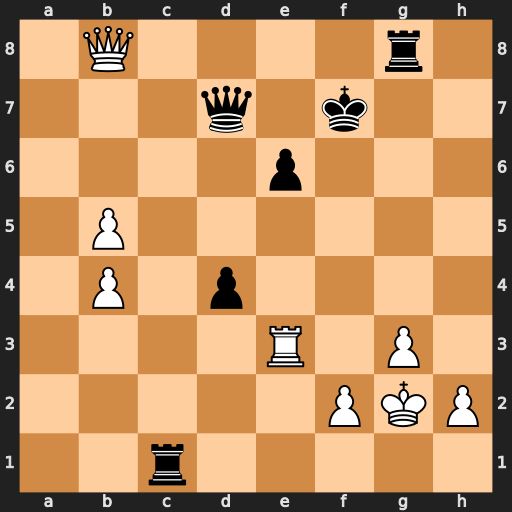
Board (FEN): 1Q4r1/3q1k2/4p3/1P6/1P1p4/4R1P1/5PKP/2r5
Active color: w
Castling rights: -
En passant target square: -
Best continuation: Rf3+ Kg7 Qe5+